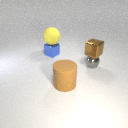
large brown rubber cylinder to the left of small gray metal sphere